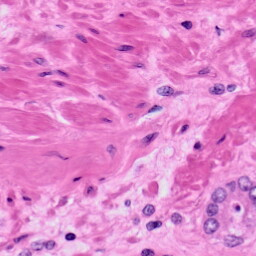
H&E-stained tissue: Prostate